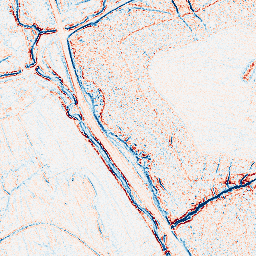
Category: edge_preserving
Decomposition family: bilateral
Decomposition parameters: d: 5
sigma_color: 50
sigma_space: 100
Upsampling method: edge_directed
Upsampling parameters: scale: 2
Upsampling scale: 2